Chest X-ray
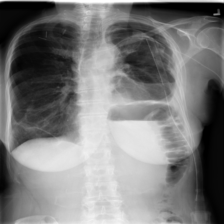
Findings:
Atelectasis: negative
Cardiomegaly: negative
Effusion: negative
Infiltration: negative
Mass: negative
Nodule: negative
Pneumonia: negative
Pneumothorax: positive
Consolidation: negative
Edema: negative
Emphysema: negative
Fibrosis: negative
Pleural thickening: negative
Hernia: negative